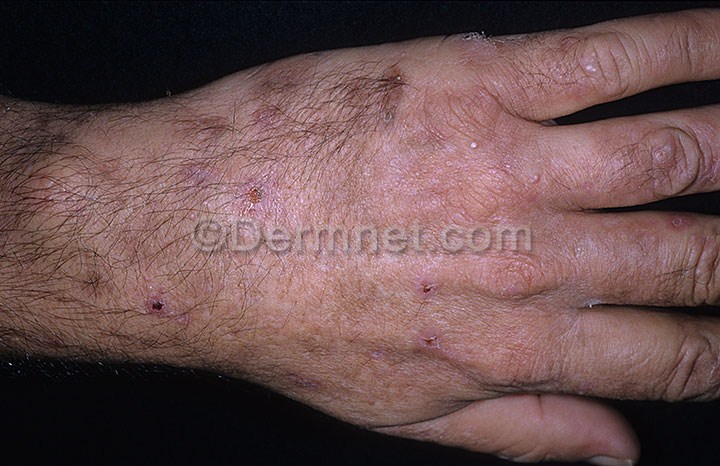
Disease: Light Diseases and Disorders of Pigmentation